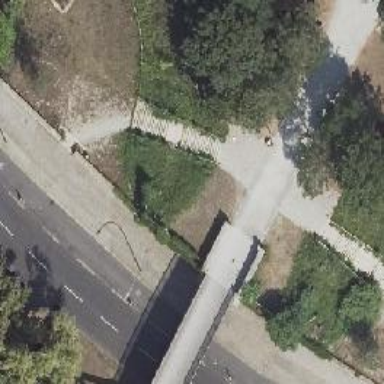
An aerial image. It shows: Footway along the road.